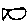
Label: fish